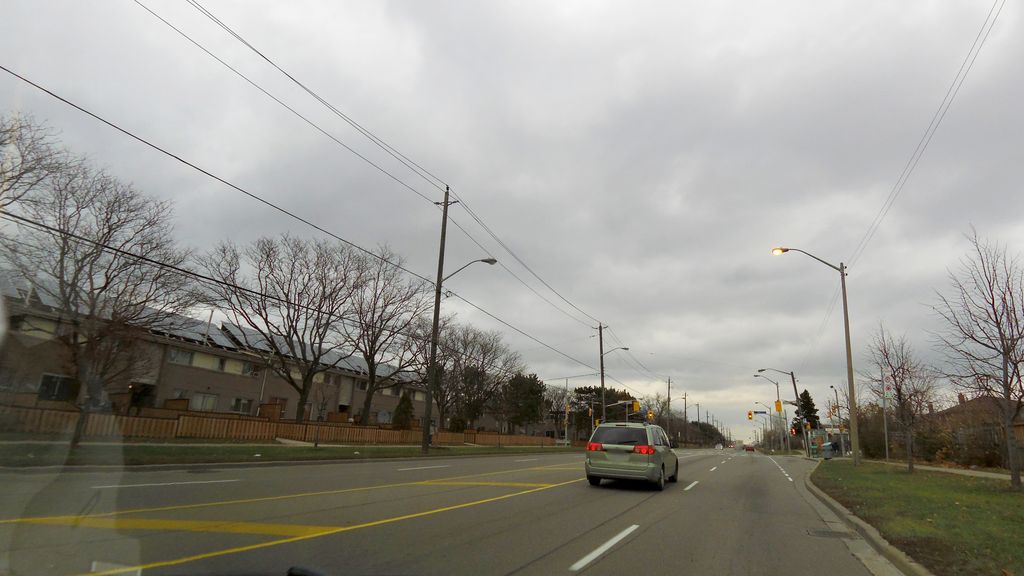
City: toronto